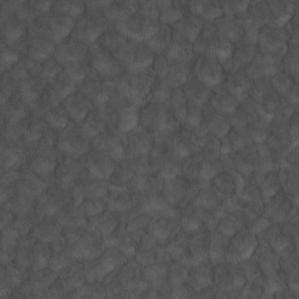
Label: non_frost